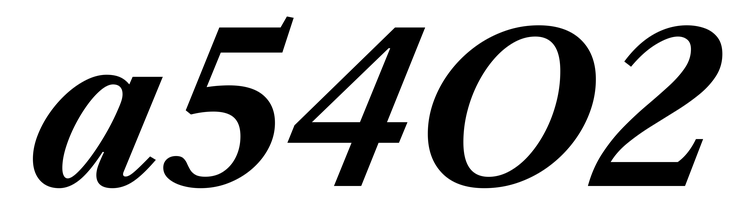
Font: LibreCaslonText-Italic_Bold_Italic